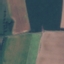
Land use / land cover: AnnualCrop